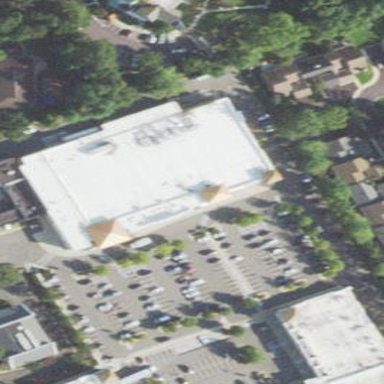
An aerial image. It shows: Commercial building.